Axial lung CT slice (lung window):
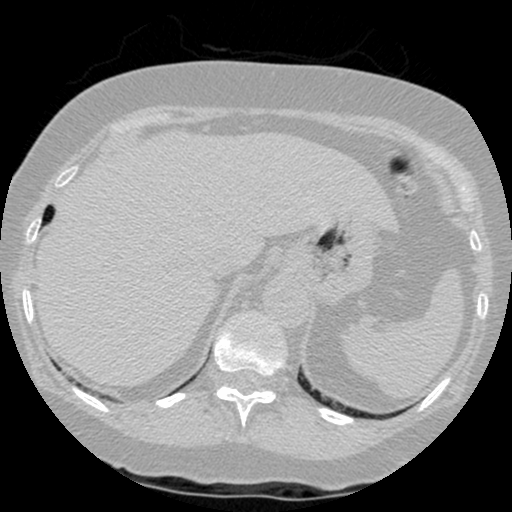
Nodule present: no